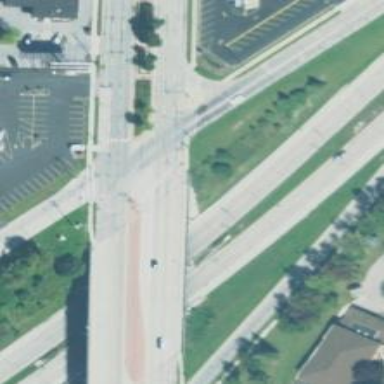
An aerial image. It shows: Secondary road with dual carriageway crossing asphalt bridge.